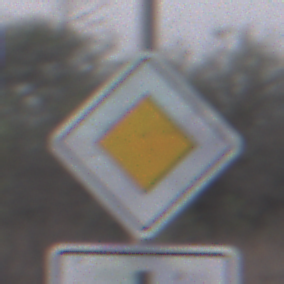
Verkehrszeichen: Vorfahrtsstrasse
Zusatzzeichen unten: VerlaufVorfahrtsstrasse3
Umgebung: Outdoor, Nature
Tageszeit: SunriseSunset
Wetter: Clear
Licht: Natural
Jahreszeit: NotSpecified
Kontrast: LowContrast